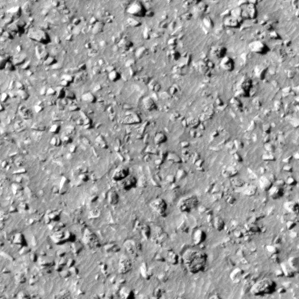
Label: non_frost